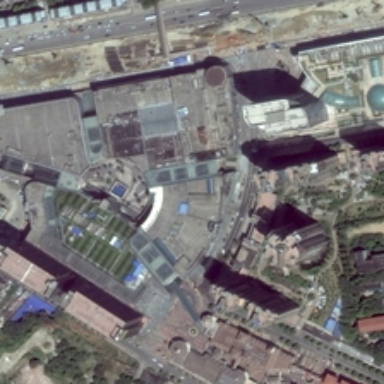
The prosperous area is mainly economic area .